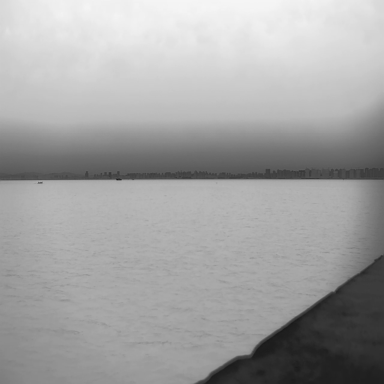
There are two bulk_carriers in the infrared image.